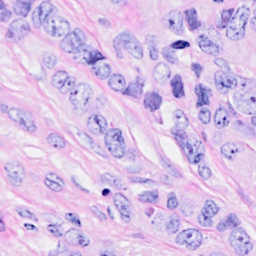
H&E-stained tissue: Breast